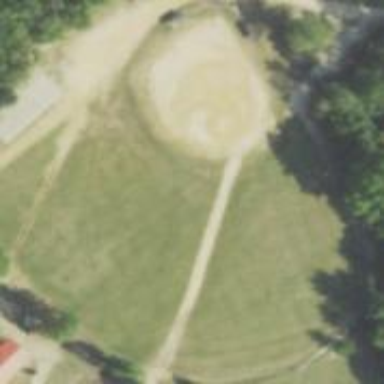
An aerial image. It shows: Baseball pitch for leisure land activities.